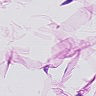
Metastatic tissue present: no